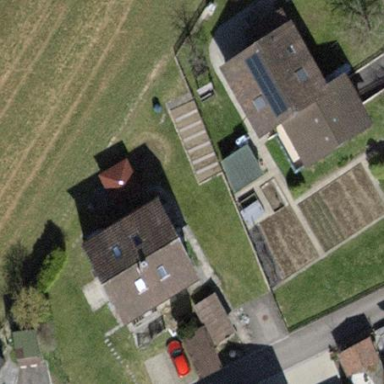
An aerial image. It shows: Detached building with gabled roof.